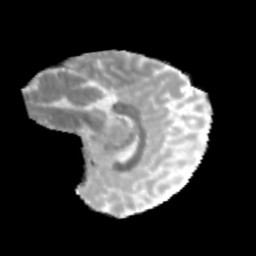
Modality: MD
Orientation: sagittal
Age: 10
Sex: male
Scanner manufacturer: siemens
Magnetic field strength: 3 T
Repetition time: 3.8 s
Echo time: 0.07 s